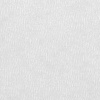
Atmospheric dust classification: dusty